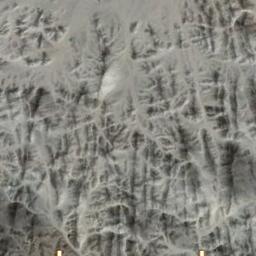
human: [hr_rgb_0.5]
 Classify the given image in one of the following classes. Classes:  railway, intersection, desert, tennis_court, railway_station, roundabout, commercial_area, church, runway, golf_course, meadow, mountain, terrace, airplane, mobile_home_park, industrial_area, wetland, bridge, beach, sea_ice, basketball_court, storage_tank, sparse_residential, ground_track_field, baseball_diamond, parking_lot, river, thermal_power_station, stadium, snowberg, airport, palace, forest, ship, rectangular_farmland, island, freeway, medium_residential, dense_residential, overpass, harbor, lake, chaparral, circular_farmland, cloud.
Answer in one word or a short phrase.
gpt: mountain